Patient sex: F
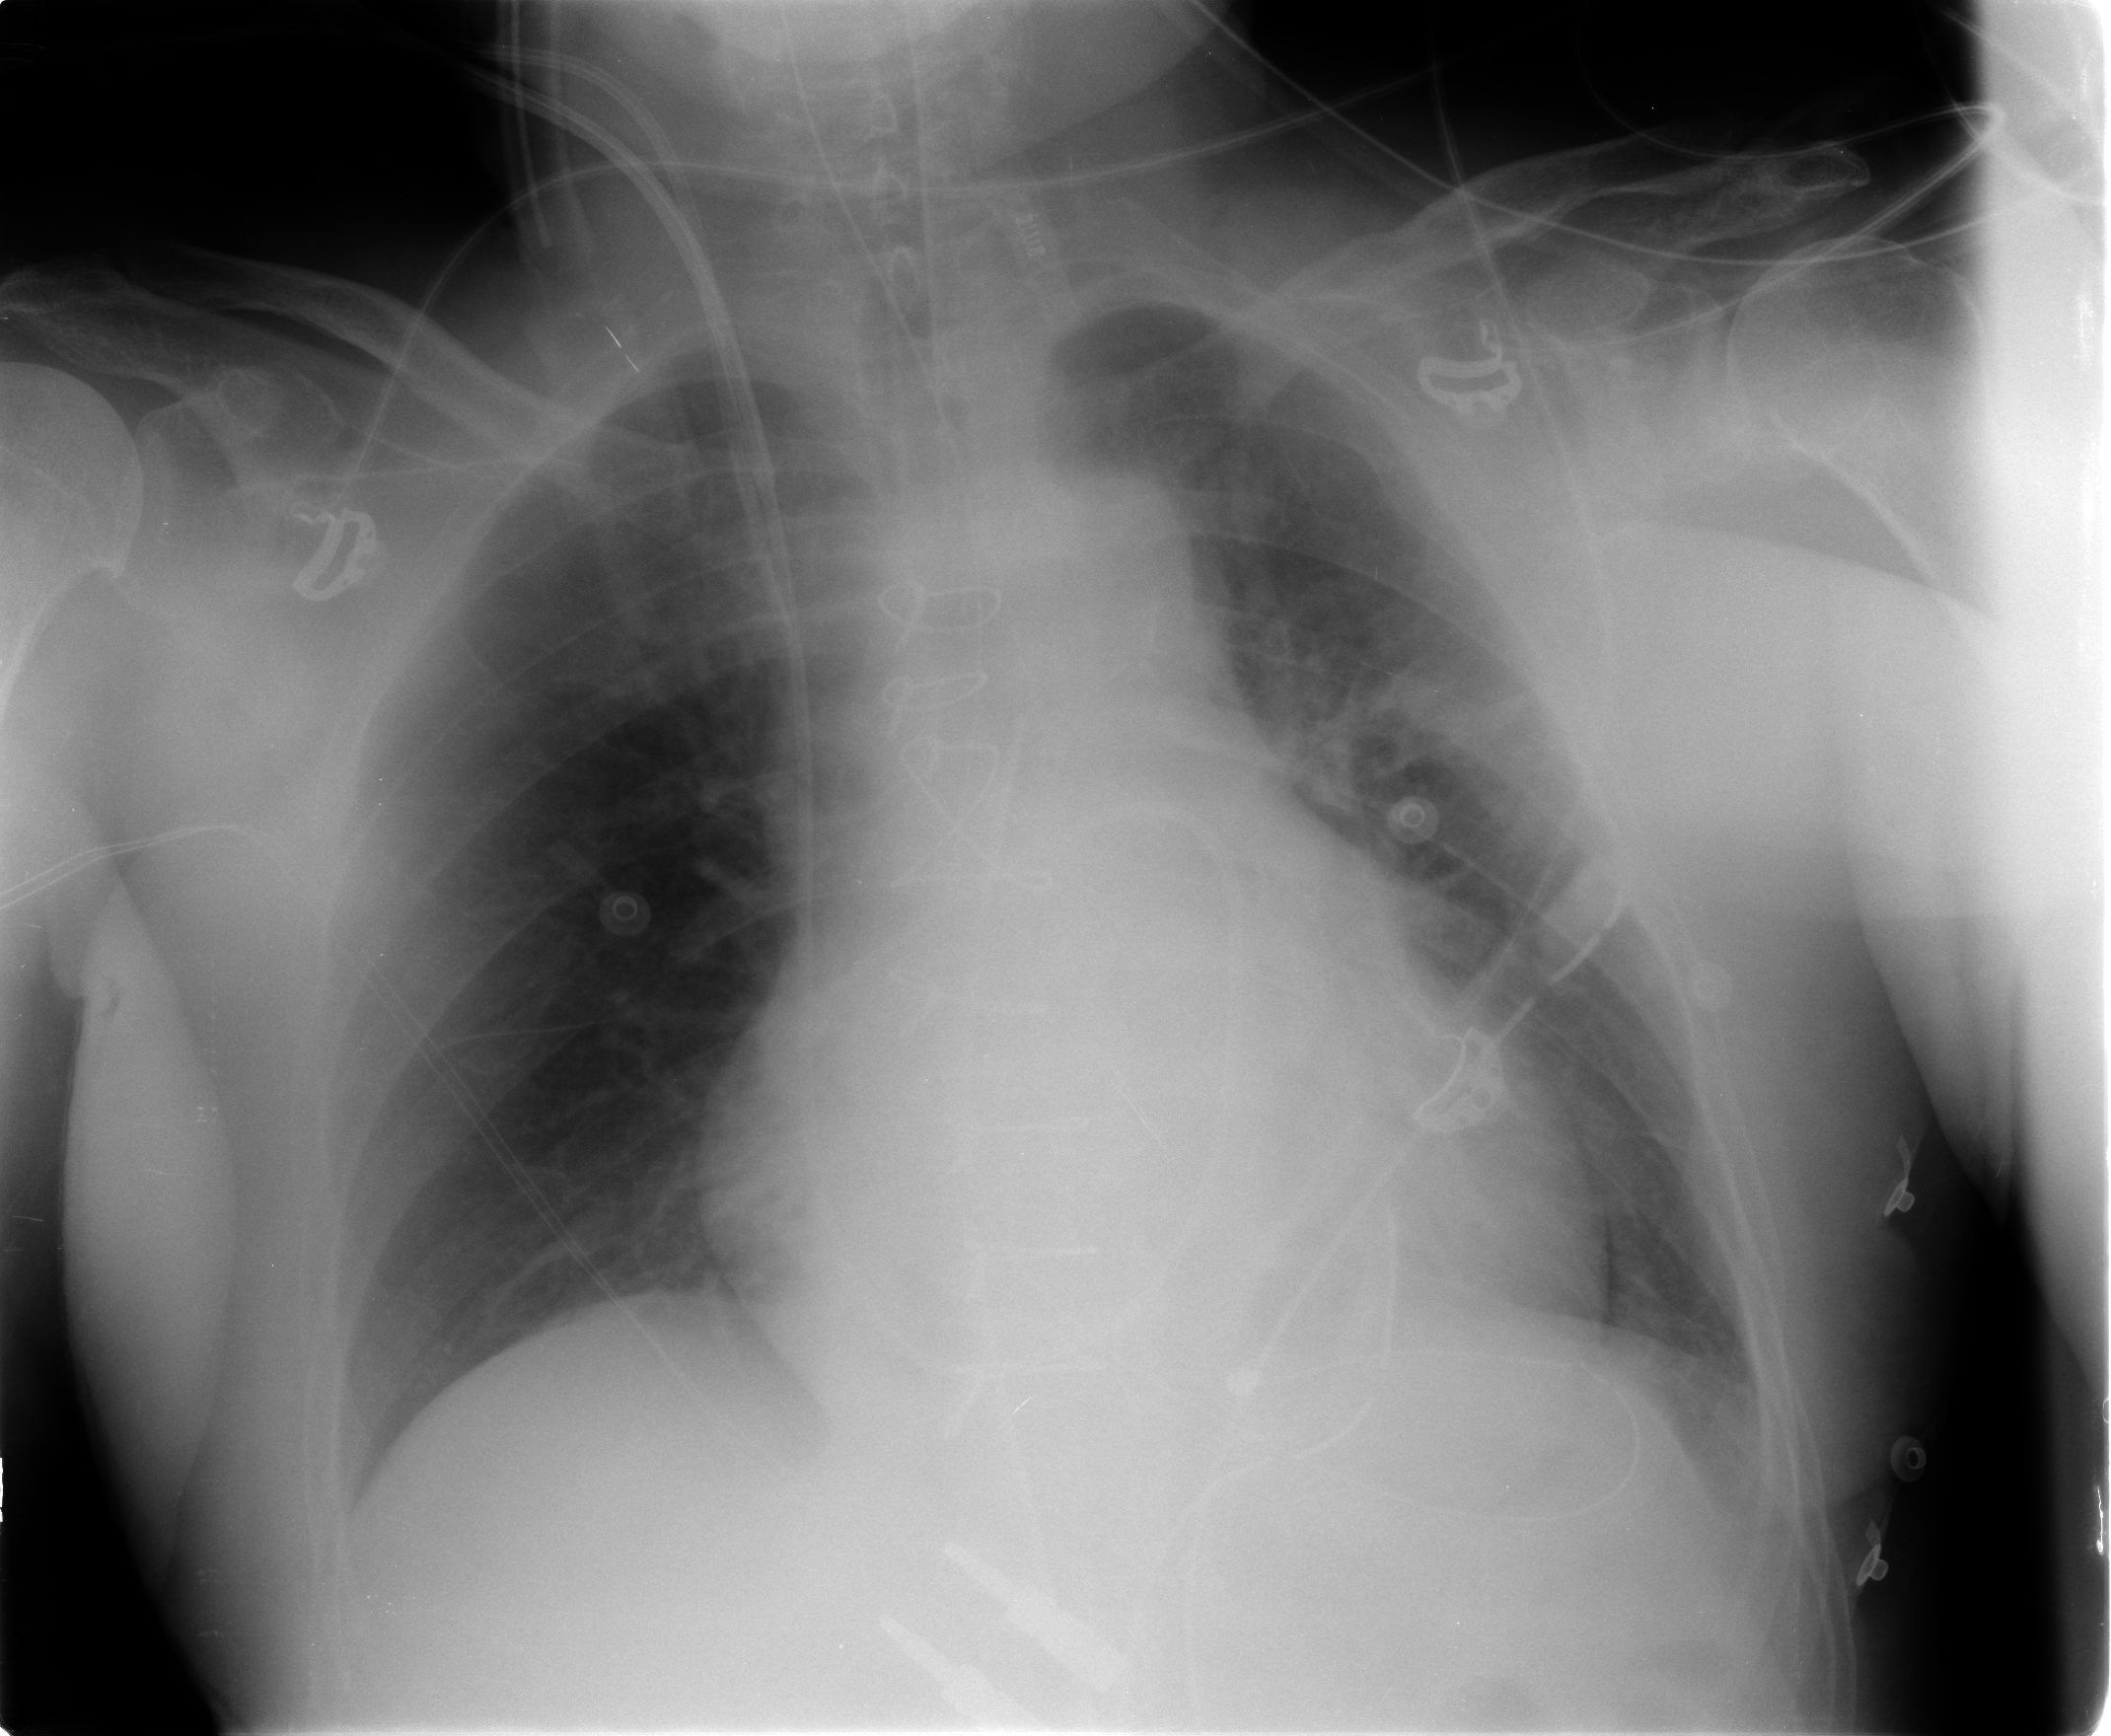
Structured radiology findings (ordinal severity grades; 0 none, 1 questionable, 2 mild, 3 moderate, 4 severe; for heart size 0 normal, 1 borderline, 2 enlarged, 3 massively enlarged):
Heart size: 2
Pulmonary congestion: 2
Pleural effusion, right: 0
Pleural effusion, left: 0
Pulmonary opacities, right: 0
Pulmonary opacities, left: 1
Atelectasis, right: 0
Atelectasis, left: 2